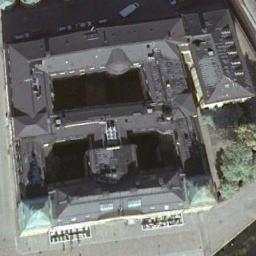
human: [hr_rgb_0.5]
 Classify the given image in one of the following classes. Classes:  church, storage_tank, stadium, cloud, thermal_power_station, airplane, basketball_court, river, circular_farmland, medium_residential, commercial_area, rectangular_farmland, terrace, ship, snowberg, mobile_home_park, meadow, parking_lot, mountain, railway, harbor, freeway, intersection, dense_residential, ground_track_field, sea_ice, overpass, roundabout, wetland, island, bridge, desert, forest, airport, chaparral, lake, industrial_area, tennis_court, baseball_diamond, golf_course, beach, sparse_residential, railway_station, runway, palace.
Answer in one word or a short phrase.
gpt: palace